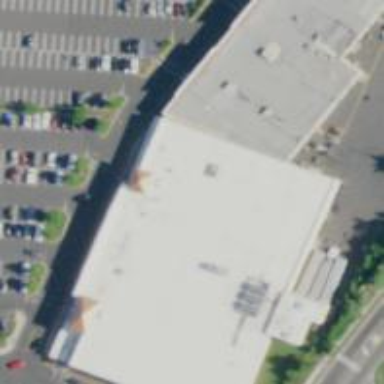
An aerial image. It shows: Supermarket.